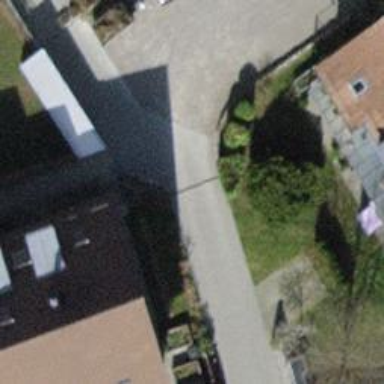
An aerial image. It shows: Driveway made of paving stones.